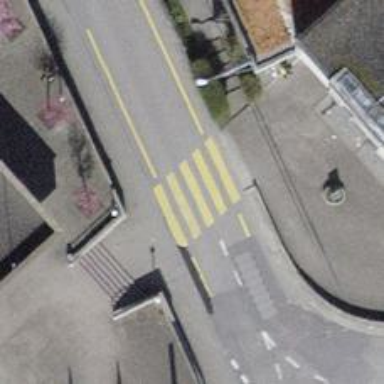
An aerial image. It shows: Zebra crossing on the road.